Question: I am new in SignalR .
my project is that bringing up sql change on signalR and sql dependency .
This is sample code that used <URL>
Every thing is ok but i get exception through this code

'''
using (var connection = new SqlConnection("Server=.;Database=fidilio;Trusted_Connection=True;"))
{
const string query = "SELECT Count(*) FROM [dbo].[MemberComment]";
connection.Open();
using (var command = new SqlCommand(query, connection))
{
command.Notification = null;
var dt = new DataTable();
var dependency = new SqlDependency(command);
dependency.OnChange += dependency_OnChange;
if (connection.State == ConnectionState.Closed)
connection.Open();
var reader = command.ExecuteScalar();
commentCount = Int16.Parse((reader.ToString()));
}
}
var context = GlobalHost.ConnectionManager.GetHubContext<NotficationHub>();
return context.Clients.All.RecevieNotification(commentCount);
'''
Is there any idea ?
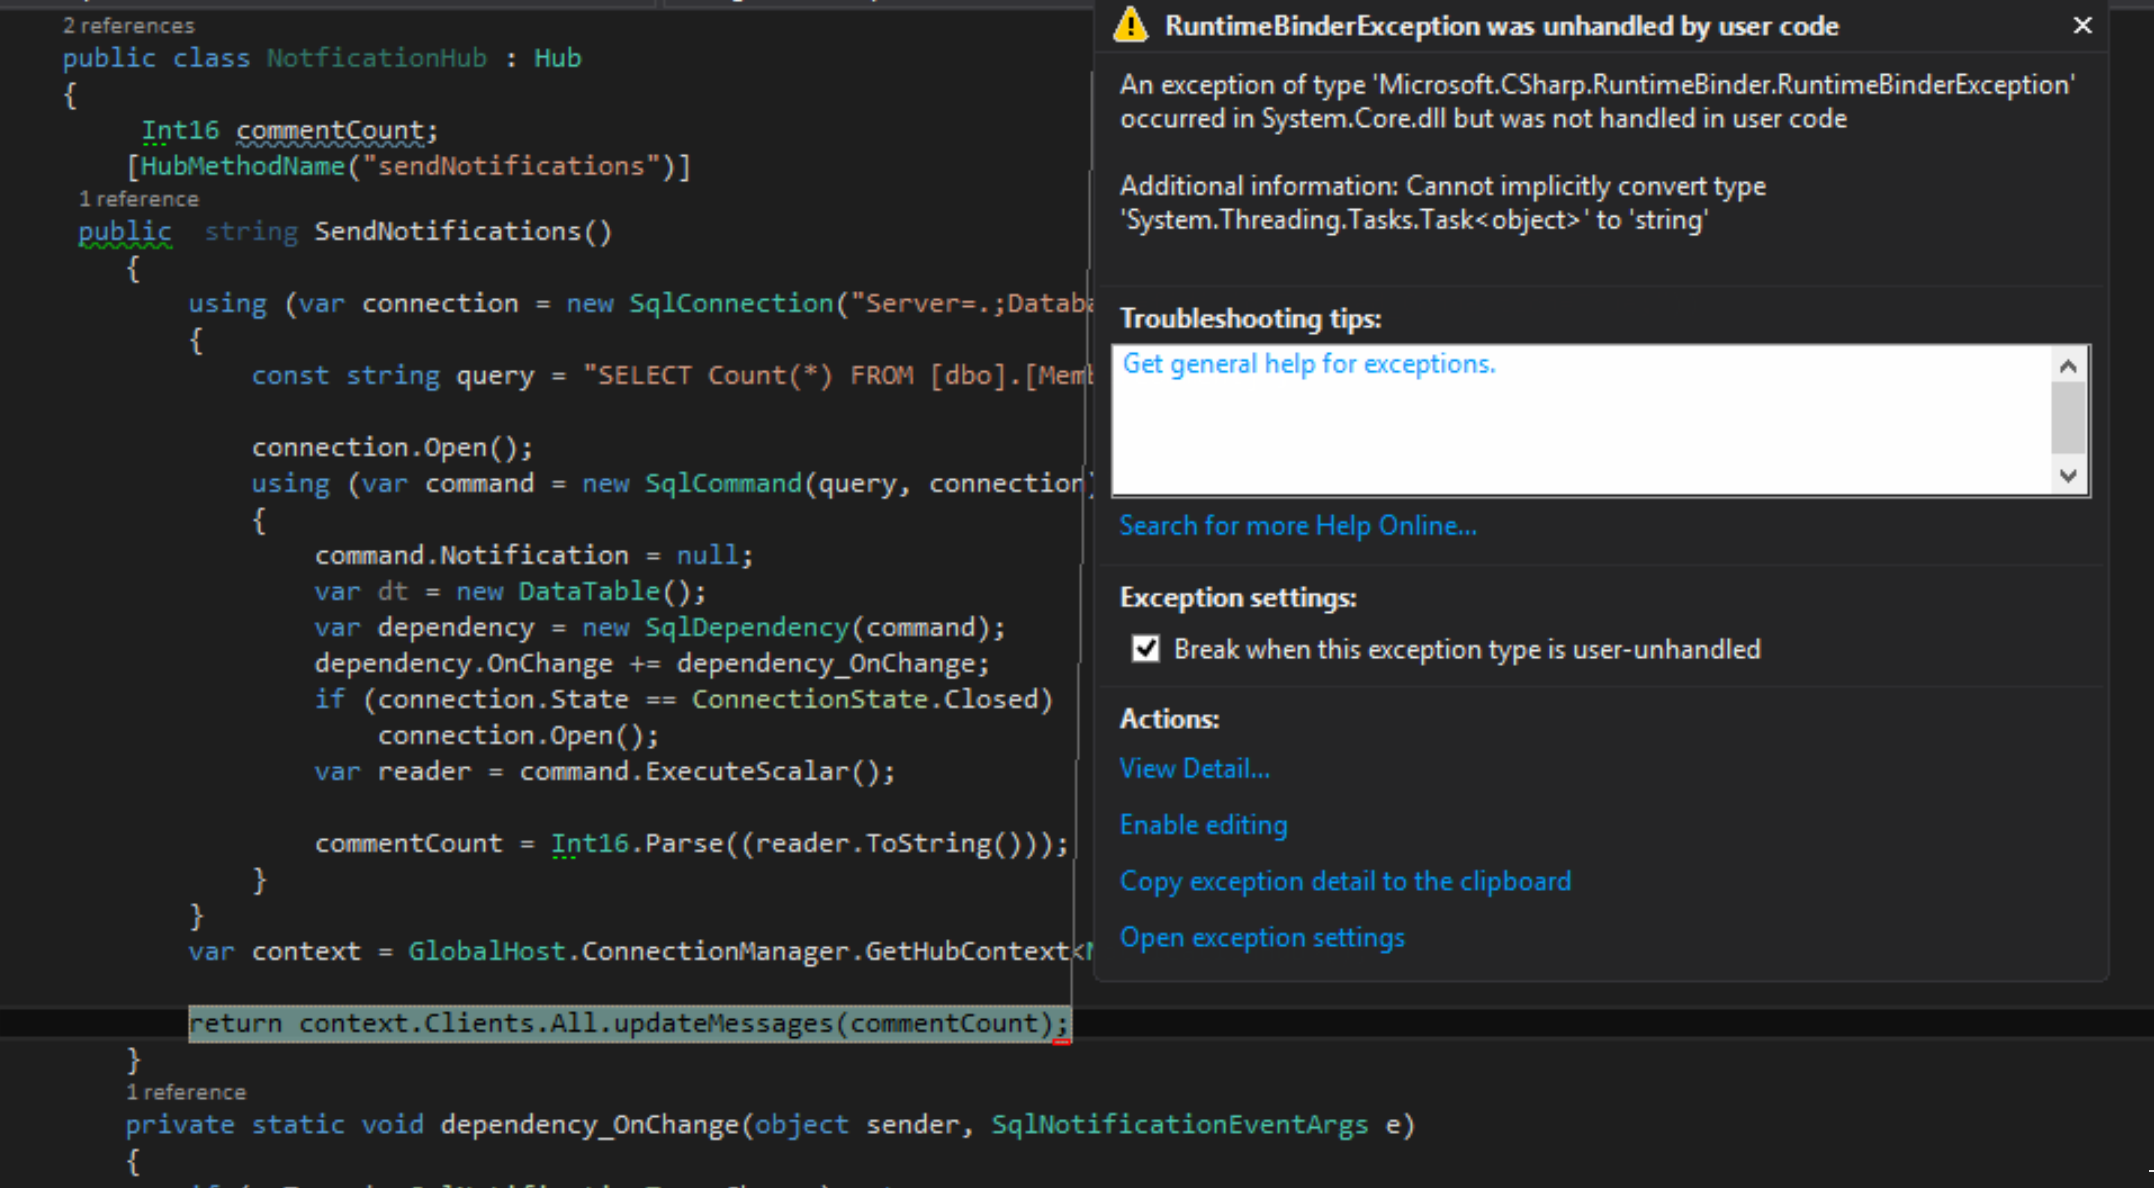
Answer: Unfortunately, the code you posted is incomplete and far from clear, never mind useful. Note, for example, that the code posted as actual code does not actually match the code you posted as a bitmap.
(Please also keep in mind that bitmaps, especially those for which the description still reads "enter image description here", cannot be searched in any meaningful way by tools like the web-site's own search feature or search engines like Bing and Google).
However, the specific exception you got is very typical of misuse of an 'async' method. It seems to me that you could get the code to work by changing the return statement to look like this:
'''
return (string)context.Clients.All.RecevieNotification(commentCount).Result;
'''
(That's the code from the text version of your question...copy/paste is also easier than trying to retype something from a bitmap. I presume you can adapt the above change to the code in the bitmap if needed).
Note that if that actually does fix the problem, then what you really do is change the method containing that return statement to be 'async Task<string>', and change the return statement to this:
'''
return (string)(await context.Clients.All.RecevieNotification(commentCount));
'''
But doing so will simply push the need to use 'await' back up to the calling method, and the caller of that method, and so on, until you get to whatever top-level method in the thread or UI event started the whole process.
That really the right thing to do, but there's not enough context here to explain how to do that in any specific way. If you do decide to fix your code that way, and need help figuring out how to correctly make your code 'async'-aware, please post a new question, being sure to include <URL> that clearly and reliably illustrates that question.